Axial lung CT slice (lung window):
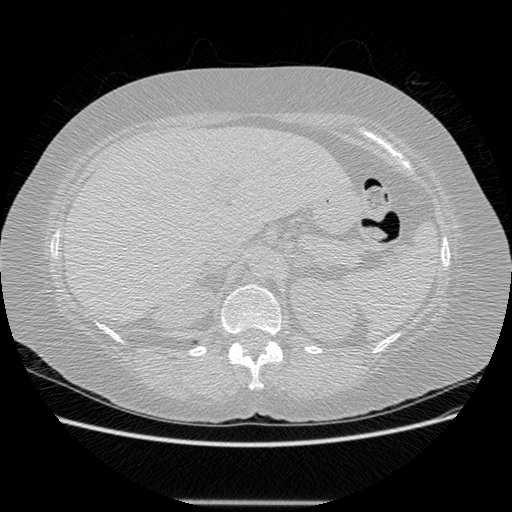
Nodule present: no